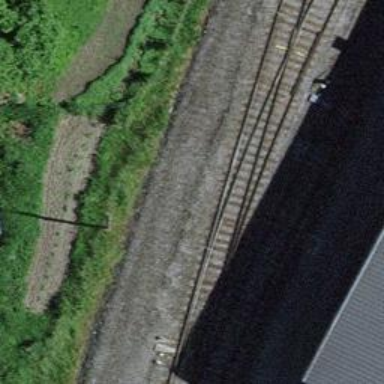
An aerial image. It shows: Railway switch.